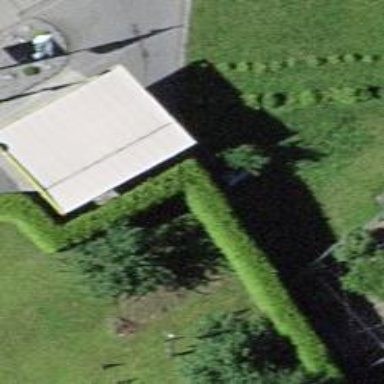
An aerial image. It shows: View of roof of building.